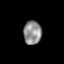
Tissue: lung
Cell type: Epithelial cells
Senescence score: 0.1609
Nuclear area (px): 412
Mean DAPI intensity: 144.364